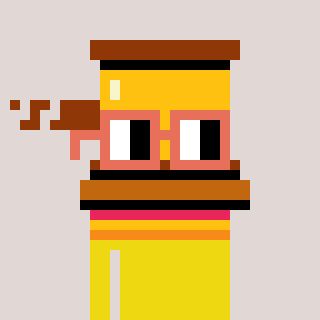
a pixel art character with square orange glasses, a gavel-shaped head and a yellow-colored body on a warm background